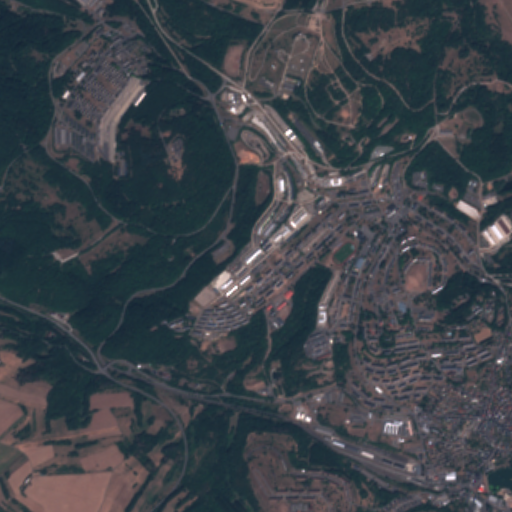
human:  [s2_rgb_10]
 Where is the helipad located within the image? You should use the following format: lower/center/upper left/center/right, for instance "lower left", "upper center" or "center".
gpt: The helipad is located in the upper left of the image.
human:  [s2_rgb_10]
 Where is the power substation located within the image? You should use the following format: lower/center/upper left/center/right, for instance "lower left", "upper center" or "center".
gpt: The power substation is located in the upper left of the image.
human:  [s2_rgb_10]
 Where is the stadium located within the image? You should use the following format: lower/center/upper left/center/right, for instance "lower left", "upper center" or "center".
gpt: The stadium is located in the center right of the image.
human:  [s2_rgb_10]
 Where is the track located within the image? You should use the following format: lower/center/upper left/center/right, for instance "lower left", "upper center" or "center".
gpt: The track is located in the center right of the image.
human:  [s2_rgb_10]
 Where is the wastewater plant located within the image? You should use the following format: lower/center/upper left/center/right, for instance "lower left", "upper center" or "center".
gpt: The wastewater plant is located in the lower left of the image.
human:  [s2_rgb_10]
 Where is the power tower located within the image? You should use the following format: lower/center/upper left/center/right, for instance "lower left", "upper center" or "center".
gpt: There is no power tower in the image.